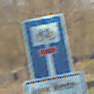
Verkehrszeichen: SackgasseRadverkehrDurchlaessig
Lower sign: HinweisGeaenderteVorfahrtVerkehrsfuehrungVerkehrsregelung3
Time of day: MorningAfternoon
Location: Outdoor (Suburban)
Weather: Clear
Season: NotSpecified
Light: Natural